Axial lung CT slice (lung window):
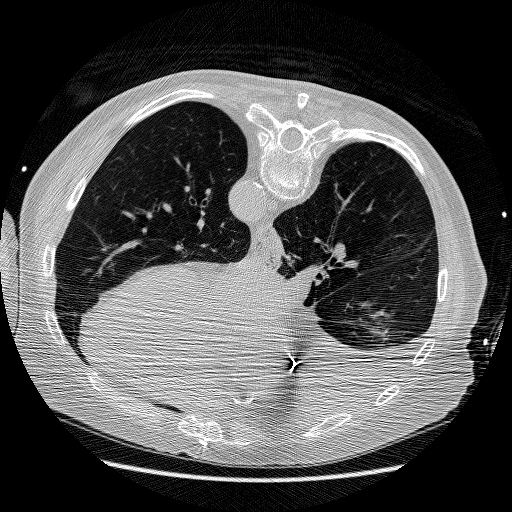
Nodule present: no